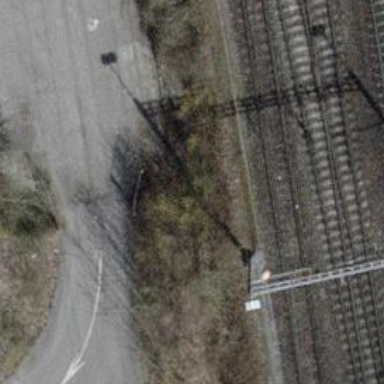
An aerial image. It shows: Railway buffer stop.